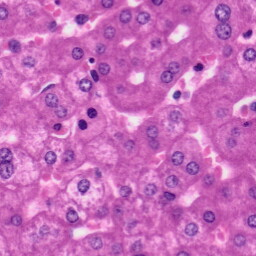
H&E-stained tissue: Liver